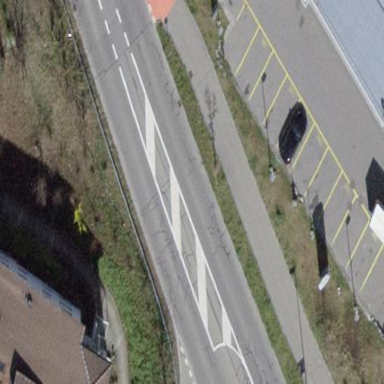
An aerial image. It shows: Parking available on the street side.